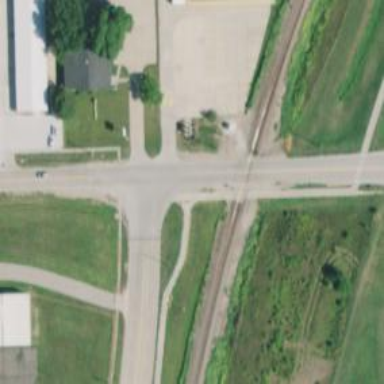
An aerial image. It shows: Railway crossing.